Question: need to build the R.java file from resource using the command line. I do this using the following Java program. I get the
> ERROR: input directory 'Files' does not exist
here is my code can anyone help which file directory is missing. or why this error is popped up.
'''
public static String ProjectPath = "C:\Users\Muzammil-Husnain\testing\Soothing-snow-fall";
public static String ANDROID_HOME = "C:\"Program Files (x86)"\Android\android-sdk";
public static void generateRfile() {
try {
File projectDirectoryFile = new File(ProjectPath);
String command = "aapt package -v -f -m "+
" -S ""+projectDirectoryFile.getCanonicalPath()+"\res"" +
" -J ""+projectDirectoryFile.getCanonicalPath()+"\gen"" +
" -M ""+projectDirectoryFile.getCanonicalPath()+"\AndroidManifest.xml"" +
" -I C:\"Program Files (x86)"\Android\android-sdk\platforms\android-21\android.jar"";
System.out.println("Directory Path : "+projectDirectoryFile.getCanonicalPath());
System.out.println(command);
ProcessBuilder processBuilder = new ProcessBuilder("cmd.exe", "/c", command);
processBuilder.redirectErrorStream(true);
Process process = processBuilder.start();
BufferedReader r = new BufferedReader(new InputStreamReader(process.getInputStream()));
String line;
while (true) {
line = r.readLine();
if (line == null) {
break;
}
System.out.println(line);
}
} catch (IOException ex) {
Logger.getLogger(RunApplicationOnPrject.class.getName()).log(Level.SEVERE, null, ex);
}
}
'''

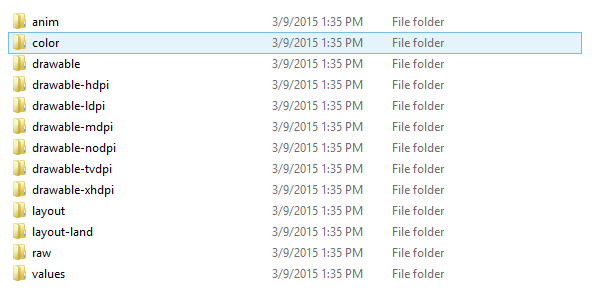
Answer: I found Error
'" -I C:\"Program Files (x86)"\Android\android-sdk\platforms\android-21\android.jar"";'
This Line was missing starting quote of the URL, while it contains ending quoteI fixed error
by including quote like this:
'''
" -I "C:\"Program Files (x86)"\Android\android-sdk\platforms\android-21\android.jar""
'''
Thanks to @Prashant and @Laszlo Lugosi for your attention.